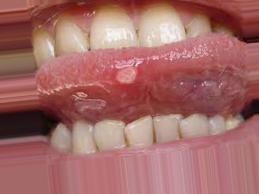
Condition: Mouth Ulcer